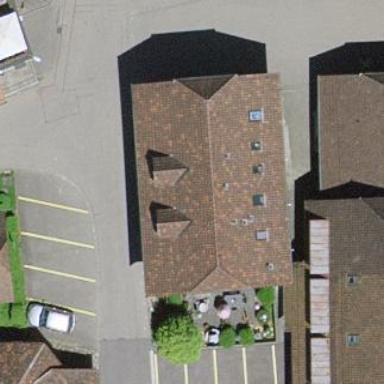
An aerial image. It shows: Residential building with half-hipped roof shape.